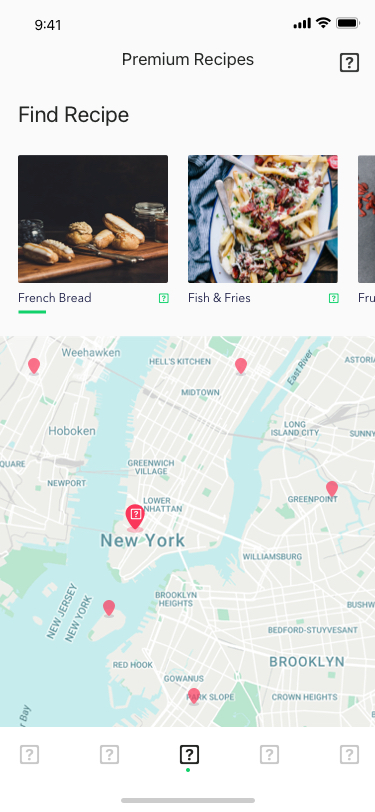
Text in this UI design:


French Bread

Fish & Fries
Fruit Salad
Find Recipe

Premium Recipes




